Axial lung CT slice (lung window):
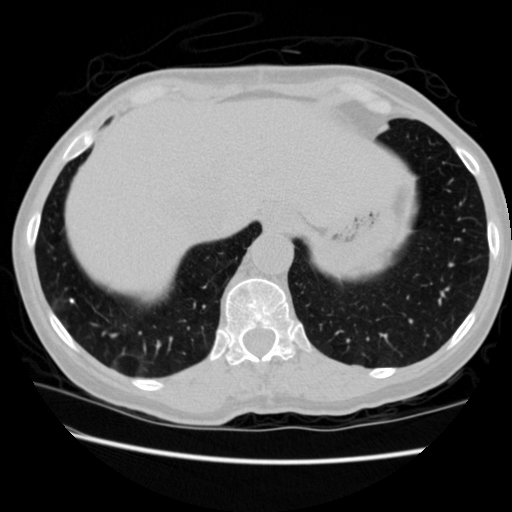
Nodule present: no